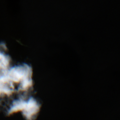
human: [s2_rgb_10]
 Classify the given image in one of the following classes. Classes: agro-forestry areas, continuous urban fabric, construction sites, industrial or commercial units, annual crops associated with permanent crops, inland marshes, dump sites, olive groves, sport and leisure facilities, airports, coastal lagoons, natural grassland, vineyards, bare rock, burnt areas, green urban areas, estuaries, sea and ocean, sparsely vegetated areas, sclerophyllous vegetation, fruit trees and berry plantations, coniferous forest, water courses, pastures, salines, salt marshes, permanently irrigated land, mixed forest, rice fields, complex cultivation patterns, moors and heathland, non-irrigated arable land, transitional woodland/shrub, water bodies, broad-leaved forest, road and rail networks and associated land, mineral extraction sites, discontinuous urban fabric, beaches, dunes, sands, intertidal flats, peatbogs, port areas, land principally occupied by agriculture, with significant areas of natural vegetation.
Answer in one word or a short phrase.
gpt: water bodies